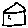
Label: house